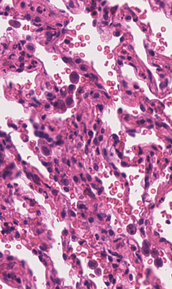
Tumor epithelial tissue: no
Tumor-associated stroma tissue: no
Normal tissue: yes